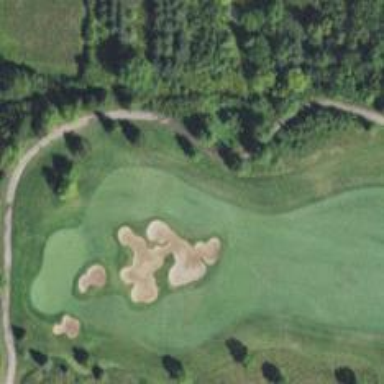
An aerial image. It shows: Service road designated as golf cart path.